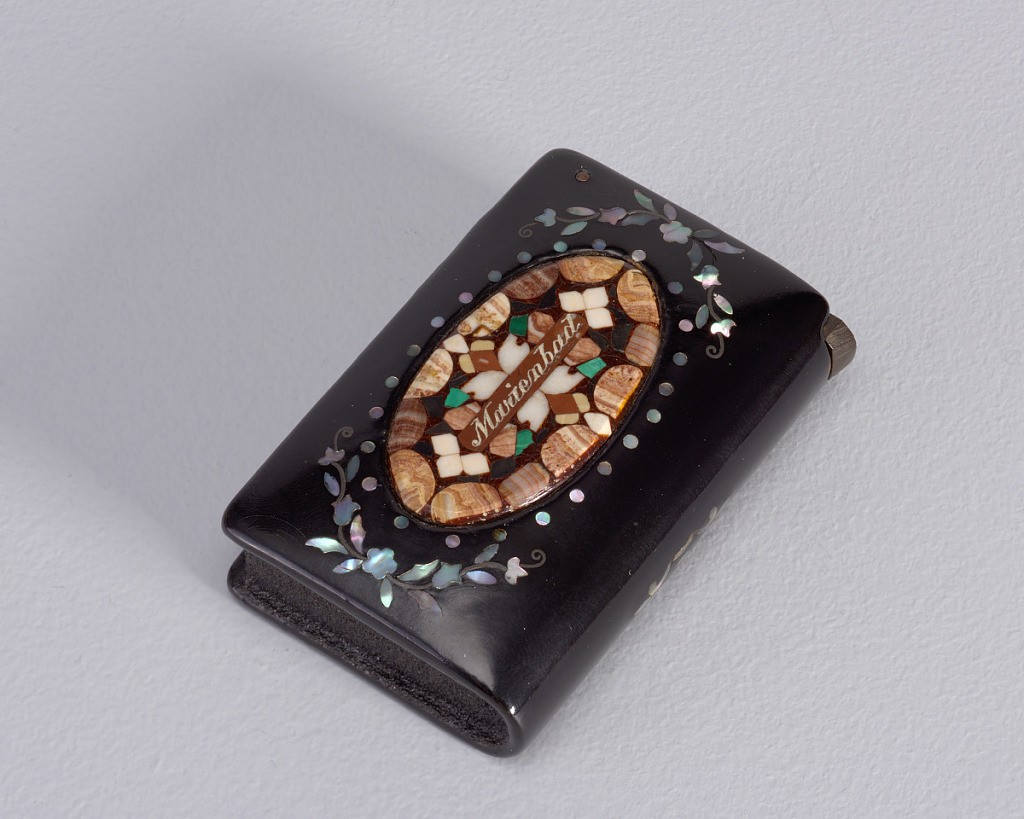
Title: "Marienbad"
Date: late 19th century
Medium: Lacquer inlaid with mother-of-pearl and various stones
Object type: Matchsafe
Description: Rectangular, rounded corners, in book form, featuring central oval reserve with various inlaid stones, inscribed horizontally "Marienbad"; reserve framed by mother-of-pearl floral decoration; book spine or bottom side embellished with mother-of-pearl decorative motif; reverse features mother-of-pearl floral sprig . Flip-top lid on simple metal pin on right side. Striker on top and left sides.